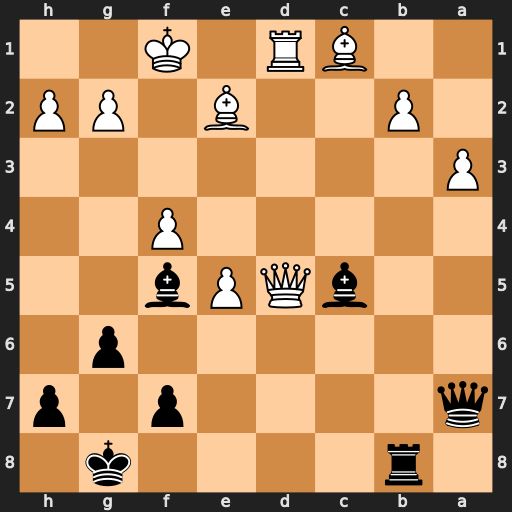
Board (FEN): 1r4k1/q4p1p/6p1/2bQPb2/5P2/P7/1P2B1PP/2BR1K2
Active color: b
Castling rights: -
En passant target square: -
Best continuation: Bg1 Qf3 Rb3